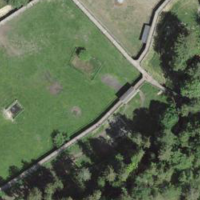
EUNIS habitat code: 44
Species observed at this site:
Fagus sylvatica